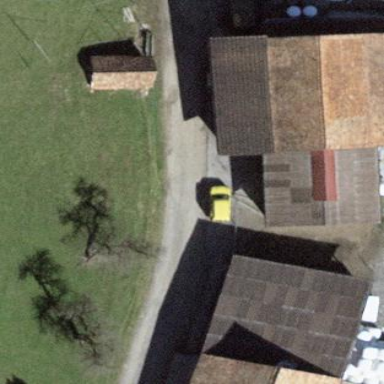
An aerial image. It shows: Farmyard area.